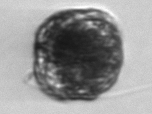
Label: Alexandrium_catenella